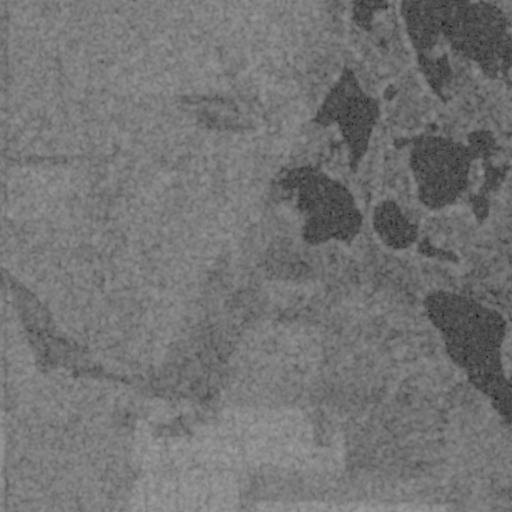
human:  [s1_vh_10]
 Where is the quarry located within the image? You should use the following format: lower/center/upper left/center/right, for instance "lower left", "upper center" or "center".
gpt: The quarry is located in the center of the image.
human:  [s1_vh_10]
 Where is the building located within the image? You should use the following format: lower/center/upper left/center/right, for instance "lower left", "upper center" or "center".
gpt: The building is located in the lower left of the image.
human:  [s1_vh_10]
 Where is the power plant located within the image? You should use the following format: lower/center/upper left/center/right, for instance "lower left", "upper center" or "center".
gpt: There is no power plant in the image.

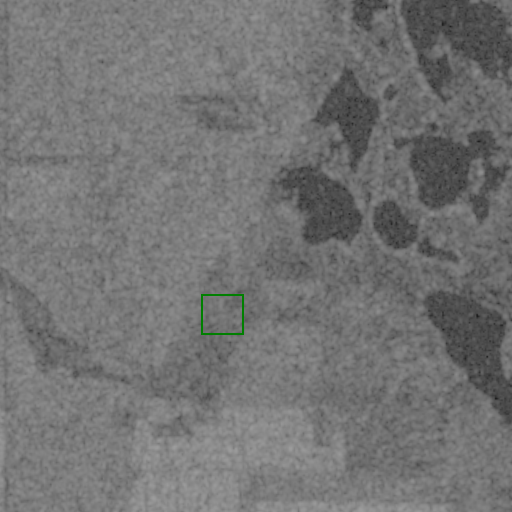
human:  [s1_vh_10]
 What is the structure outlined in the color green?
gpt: The structure outlined in green is a quarry.
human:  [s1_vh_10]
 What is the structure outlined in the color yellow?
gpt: There is no yellow outline.